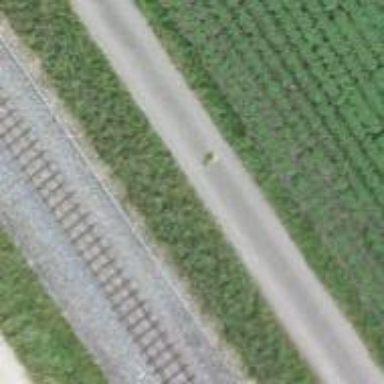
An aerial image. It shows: Paved track with grade1 quality.